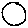
Label: circle